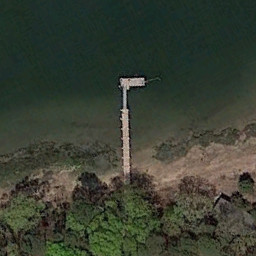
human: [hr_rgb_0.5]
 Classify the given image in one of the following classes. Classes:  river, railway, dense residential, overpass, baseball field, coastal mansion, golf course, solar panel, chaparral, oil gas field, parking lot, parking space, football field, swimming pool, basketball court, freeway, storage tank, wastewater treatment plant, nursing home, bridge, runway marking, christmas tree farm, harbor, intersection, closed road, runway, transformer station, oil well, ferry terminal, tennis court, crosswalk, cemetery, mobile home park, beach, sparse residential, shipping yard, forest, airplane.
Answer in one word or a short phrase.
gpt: ferry terminal